Question: By using the accepted solution from <URL>, here is a way of putting some custom 'MyControl' into 'WrapSizer' with a vertical scrollbar :
Unfortunately, the items that are not drawn at startup won't draw later, even after moving the scrollbar. Here only the first 9 buttons (among 20) are drawn :
'''
import wx
import wx.lib.scrolledpanel as scrolled
class MyControl(wx.PyControl):
def __init__(self, parent, i):
wx.PyControl.__init__(self, parent, wx.ID_ANY, wx.DefaultPosition, size=(100,100))
wx.Button(self, wx.ID_ANY, "btn %d" % i, (0,0), (50,50), 0)
# some other things here
class MyPanel(scrolled.ScrolledPanel):
def __init__(self, parent):
scrolled.ScrolledPanel.__init__(self, parent, style=wx.VSCROLL)
self.sizer = wx.WrapSizer()
self.SetupScrolling(scroll_x = False)
for i in range(1, 20):
btn = MyControl(self, i)
self.sizer.Add(btn, 0, wx.ALL, 10)
self.SetSizer(self.sizer)
self.Bind(wx.EVT_SIZE, self.onSize)
def onSize(self, evt):
size = self.GetSize()
vsize = self.GetVirtualSize()
self.SetVirtualSize((size[0], vsize[1]))
app = wx.App(redirect=False)
frame = wx.Frame(None, size=(400,400))
MyPanel(frame)
frame.Show()
app.MainLoop()
'''
'WrapSizer'
---

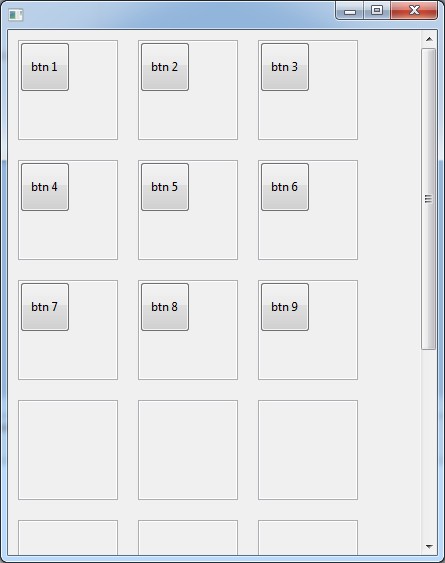
Answer: I tried using a sizer in the MyControl class and all the buttons were displayed:
'''
class MyControl(wx.PyControl):
def __init__(self, parent, i):
wx.PyControl.__init__(self, parent, wx.ID_ANY, wx.DefaultPosition, size=(100,100))
# Just saving the button in a variable
btn = wx.Button(self, wx.ID_ANY, "btn %d" % i, (0,0), (50,50), 0)
# Creating sizer and placing the button in sizer
sizer = wx.BoxSizer()
sizer.Add(btn)
self.SetSizer(sizer)
'''
You can mess around with the sizer arguments to make them fill up the space how you want it.
Is this the type of solution you were looking for?